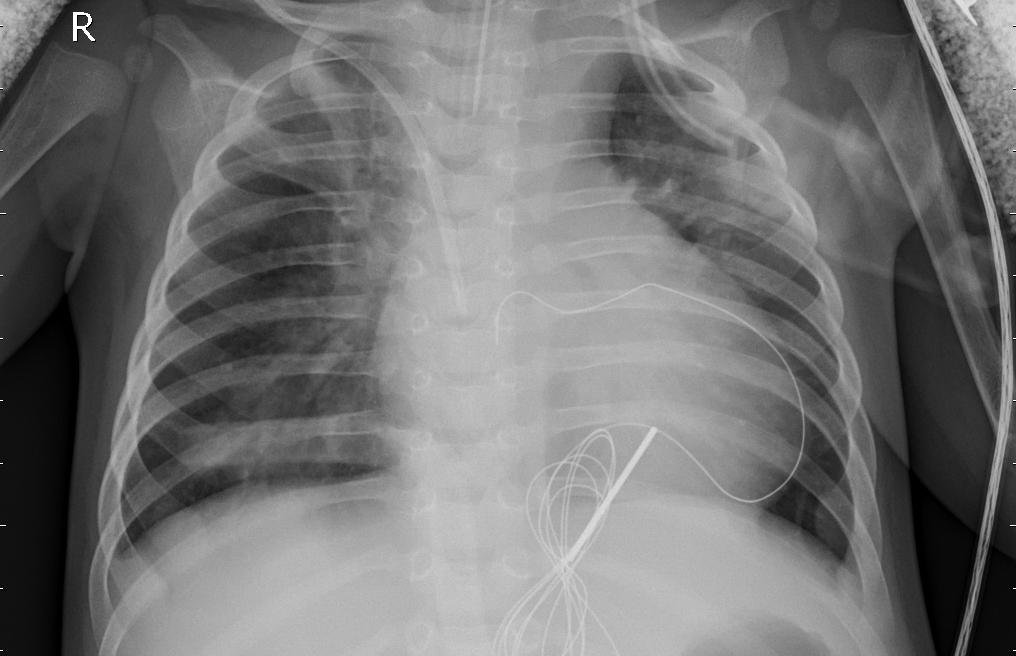
Diagnosis: PNEUMONIA